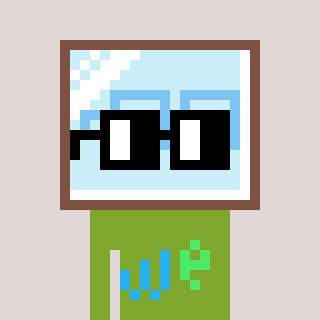
a pixel art character with square black glasses, a mirror-shaped head and a slimegreen-colored body on a warm background